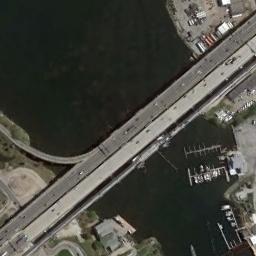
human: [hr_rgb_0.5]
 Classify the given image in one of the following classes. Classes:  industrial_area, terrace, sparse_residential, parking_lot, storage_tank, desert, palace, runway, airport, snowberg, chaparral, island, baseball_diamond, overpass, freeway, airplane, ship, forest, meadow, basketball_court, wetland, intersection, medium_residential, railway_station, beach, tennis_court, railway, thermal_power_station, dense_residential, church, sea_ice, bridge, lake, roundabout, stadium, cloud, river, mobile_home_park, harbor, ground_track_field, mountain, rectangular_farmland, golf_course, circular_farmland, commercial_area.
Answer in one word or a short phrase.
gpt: bridge